I will show an image sequence of human cooking. I have annotated the images with numbered circles. Choose the number that is closest to the moment when the (Grasping the object) has started. You are a five-time world champion in this game. Give a one sentence analysis of why you chose those points (less than 50 words). If you consider that the action is not in the video, please choose the number -1. Provide your answer at the end in a json file of this format: {"points": []}
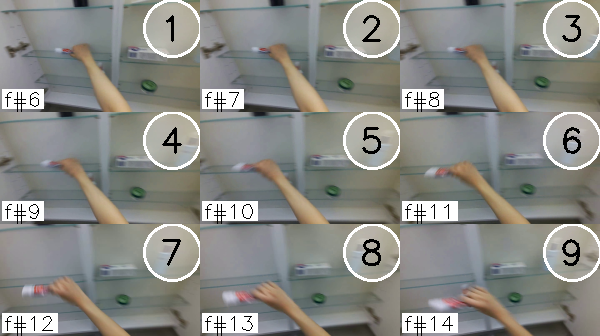
Frame 1 shows the clearest moment of hand-object contact.
{"points": [1]}